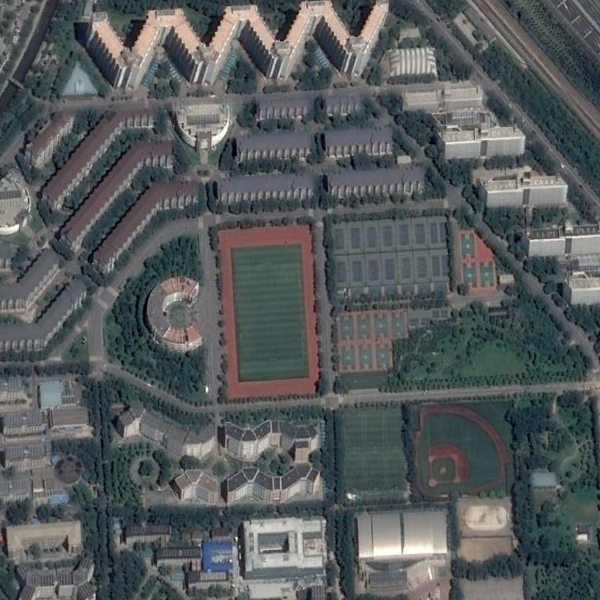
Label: School